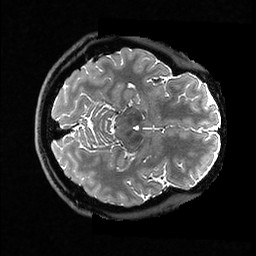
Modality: T2w
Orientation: axial
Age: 26
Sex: female
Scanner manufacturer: ge
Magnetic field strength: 3 T
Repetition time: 3.202 s
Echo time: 0.06663 s